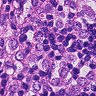
Metastatic tissue present: yes